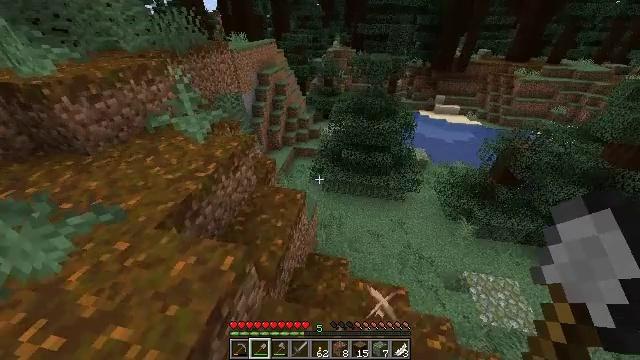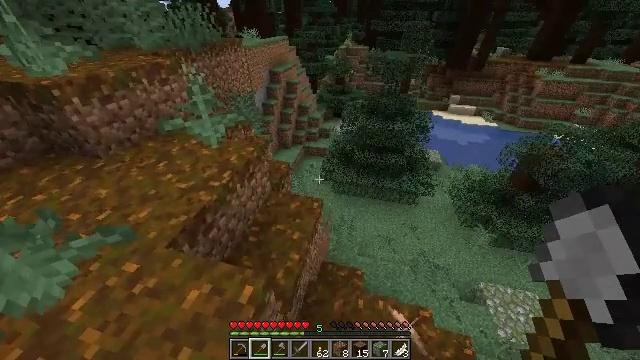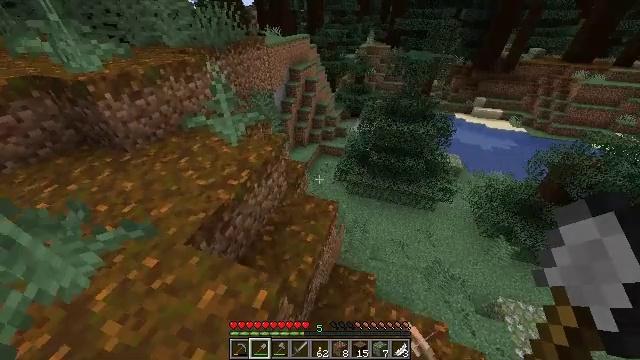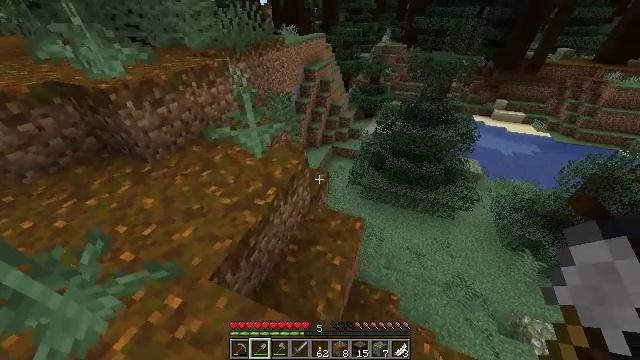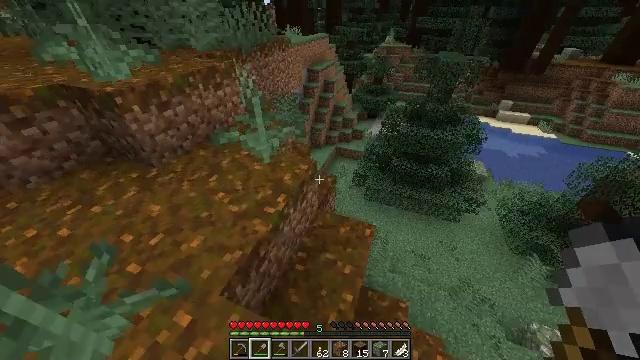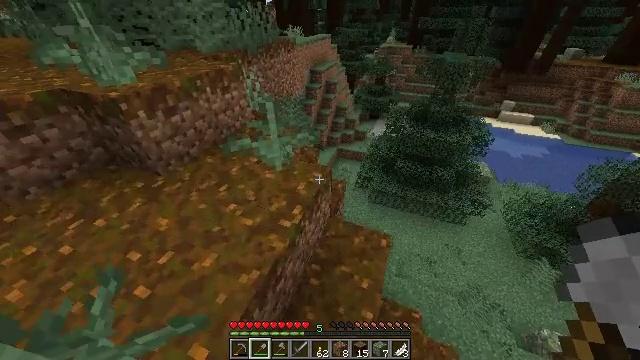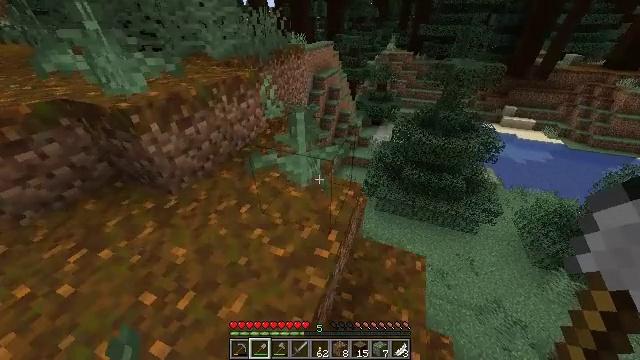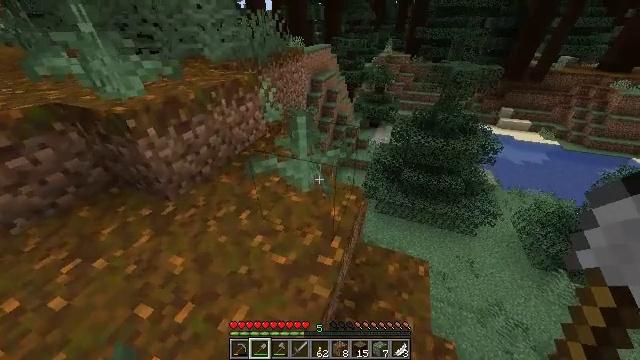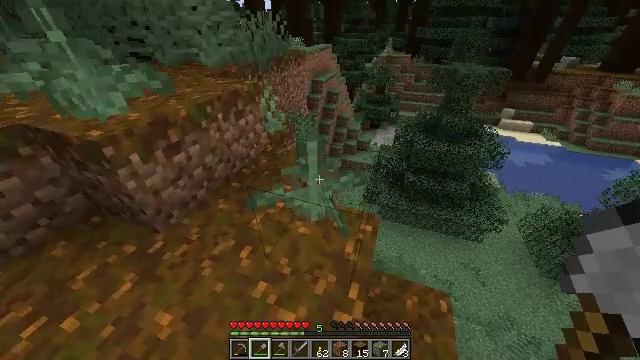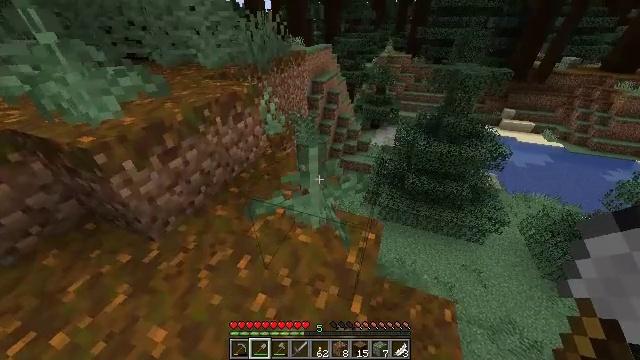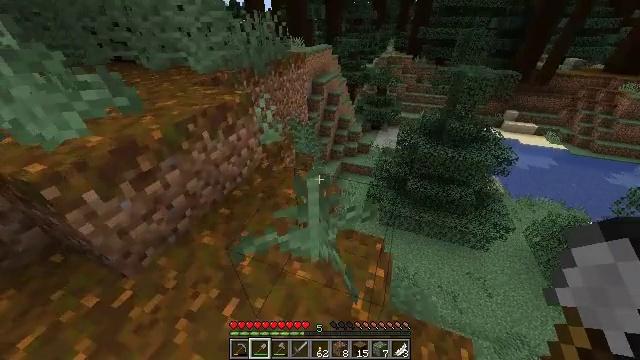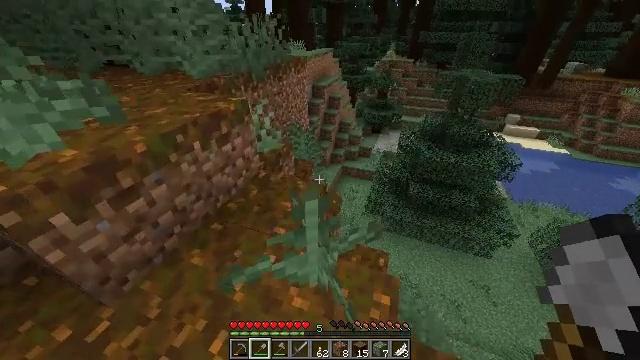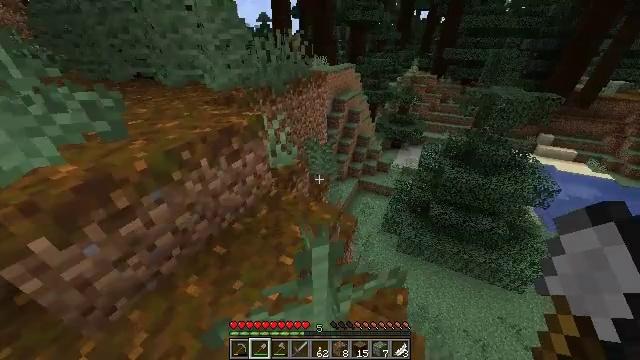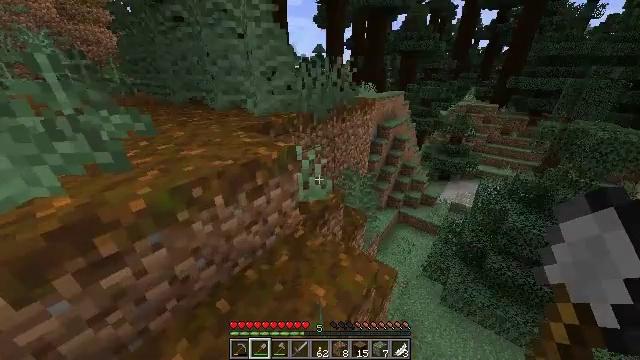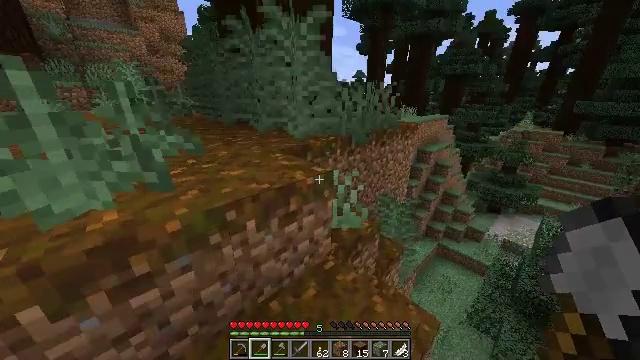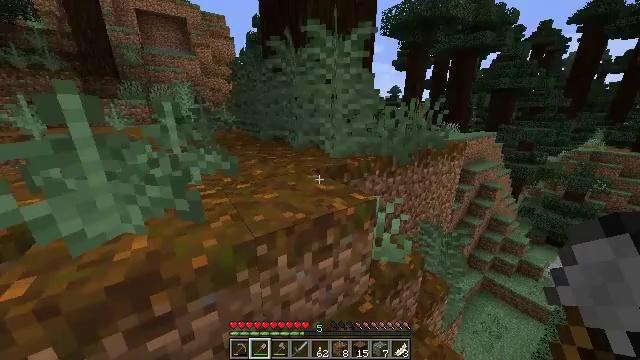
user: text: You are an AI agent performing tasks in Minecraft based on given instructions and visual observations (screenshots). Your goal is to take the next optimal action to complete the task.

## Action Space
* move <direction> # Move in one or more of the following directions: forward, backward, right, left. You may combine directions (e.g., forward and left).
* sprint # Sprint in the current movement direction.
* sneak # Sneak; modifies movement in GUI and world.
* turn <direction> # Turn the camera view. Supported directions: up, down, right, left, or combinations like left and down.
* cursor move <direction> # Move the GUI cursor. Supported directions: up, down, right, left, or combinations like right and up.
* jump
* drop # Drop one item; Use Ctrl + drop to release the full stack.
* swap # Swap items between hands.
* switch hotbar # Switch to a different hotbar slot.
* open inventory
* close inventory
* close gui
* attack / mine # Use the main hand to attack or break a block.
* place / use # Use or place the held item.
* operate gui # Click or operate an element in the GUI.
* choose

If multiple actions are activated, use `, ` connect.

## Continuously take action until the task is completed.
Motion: motion action
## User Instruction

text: Clear the sweet berry bush to collect the sweet berries.
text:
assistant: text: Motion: move forward and move left, sprint, turn left
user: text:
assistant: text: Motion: move forward and move left, sprint, turn left
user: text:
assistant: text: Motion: move forward and move left, sprint, turn left
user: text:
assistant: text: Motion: move forward and move left, sprint
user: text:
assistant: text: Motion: move forward and move left, sprint
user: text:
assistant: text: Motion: move forward and move left, sprint, turn up
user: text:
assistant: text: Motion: move forward, sprint
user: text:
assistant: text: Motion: move forward, sprint
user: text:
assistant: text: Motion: move forward, sprint
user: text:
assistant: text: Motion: move forward, sprint
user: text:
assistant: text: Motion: move forward, sprint
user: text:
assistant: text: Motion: move forward, sprint, turn left and up
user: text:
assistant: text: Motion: move forward, sprint, turn left and up
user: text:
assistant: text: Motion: move forward and move left, sprint, turn left and up
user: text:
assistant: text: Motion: move forward and move left, sprint, turn left and up
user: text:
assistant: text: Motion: move forward and move left, sprint, turn left and up, jump
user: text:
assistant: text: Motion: move forward and move left, sprint, turn left and up, jump
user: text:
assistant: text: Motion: move forward and move left, sprint, turn left, jump
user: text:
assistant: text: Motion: move forward, sprint, jump
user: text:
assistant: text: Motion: move forward, sprint
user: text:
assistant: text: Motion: move forward, sprint
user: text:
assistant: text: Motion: move forward, sprint
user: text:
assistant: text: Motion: move forward, sprint
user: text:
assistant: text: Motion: move forward, sprint
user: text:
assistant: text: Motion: move forward, sprint, turn down
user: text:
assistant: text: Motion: move forward, sprint, turn left and down
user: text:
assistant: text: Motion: move forward, sprint, turn left and down
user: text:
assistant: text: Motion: move forward, sprint, turn left and down
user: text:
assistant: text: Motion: move forward, sprint, turn left and down
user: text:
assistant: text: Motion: move forward, sprint, turn left